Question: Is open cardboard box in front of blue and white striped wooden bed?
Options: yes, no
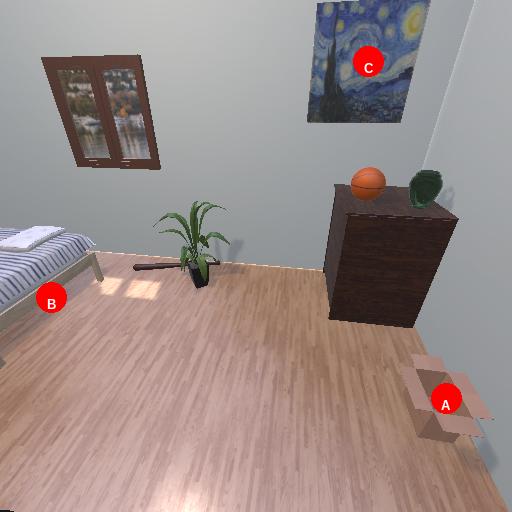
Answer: yes